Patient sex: M
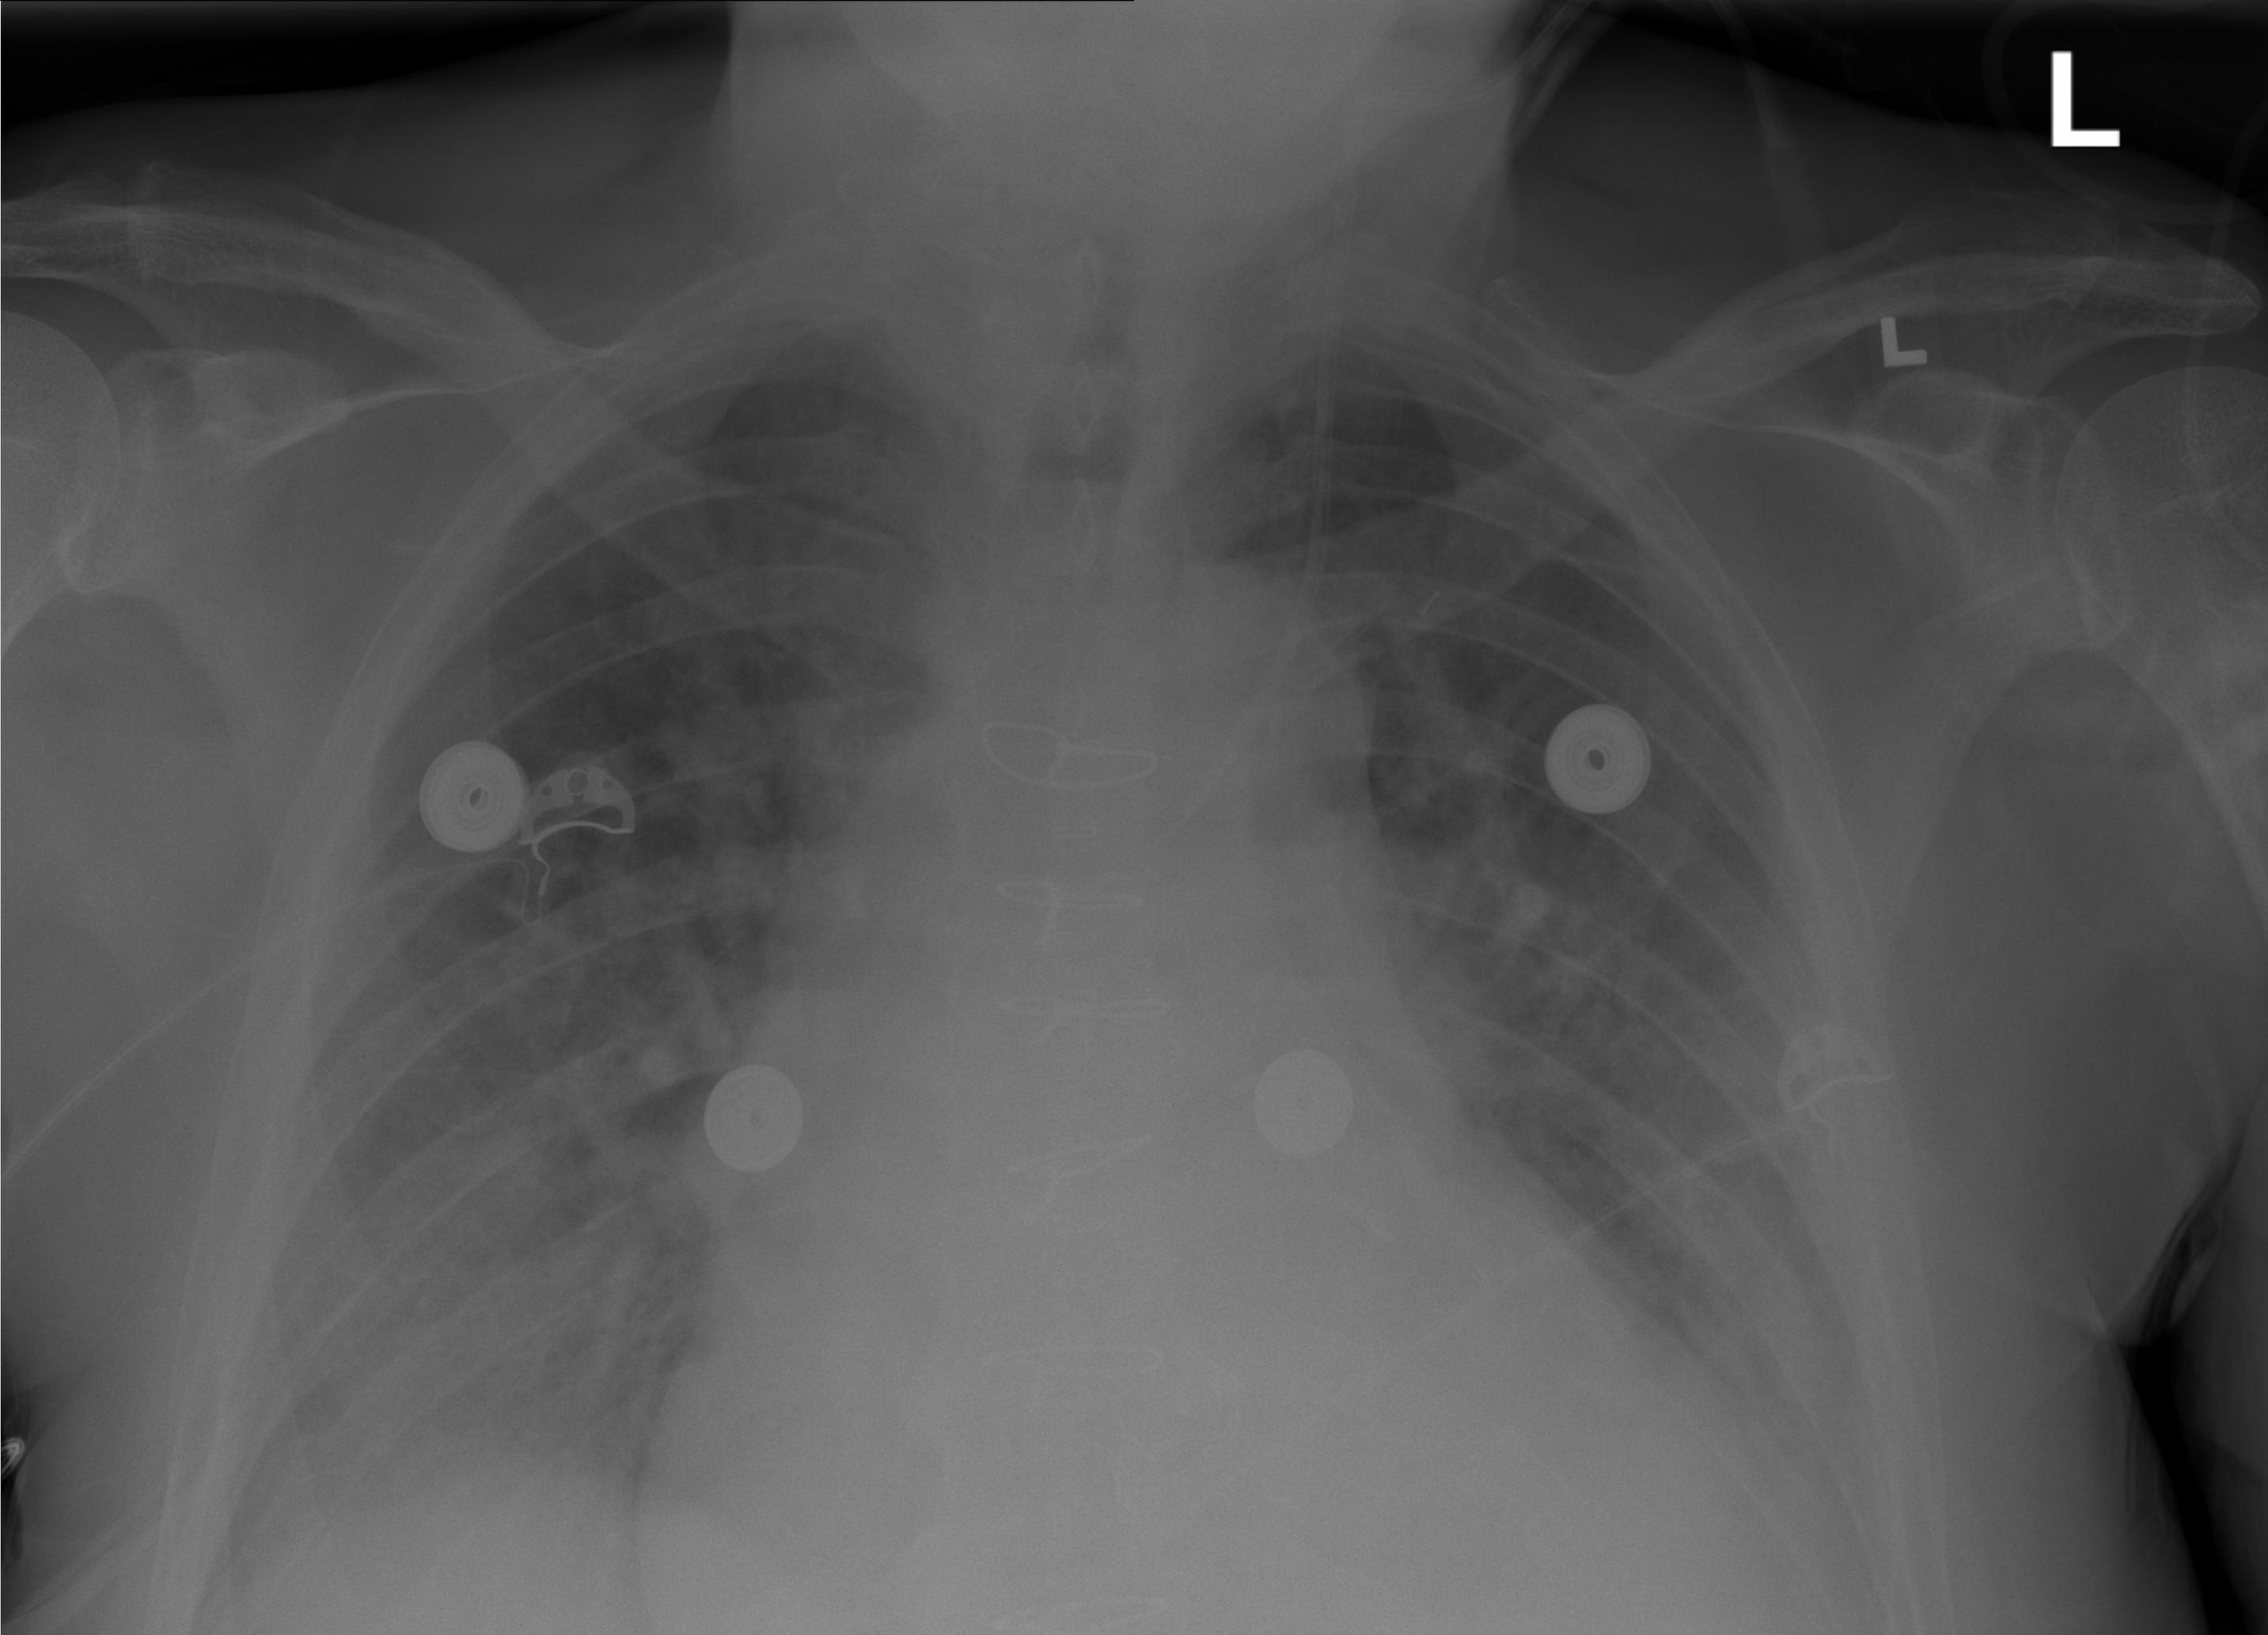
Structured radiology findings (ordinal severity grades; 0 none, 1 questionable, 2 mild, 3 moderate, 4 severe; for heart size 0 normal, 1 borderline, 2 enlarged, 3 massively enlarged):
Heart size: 2
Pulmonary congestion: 3
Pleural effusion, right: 2
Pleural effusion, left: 2
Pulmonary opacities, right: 0
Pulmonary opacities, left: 0
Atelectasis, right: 2
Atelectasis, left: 2